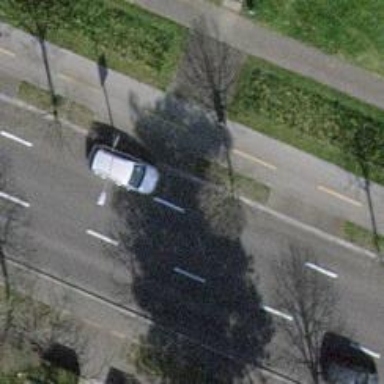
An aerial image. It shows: Avenue of trees.